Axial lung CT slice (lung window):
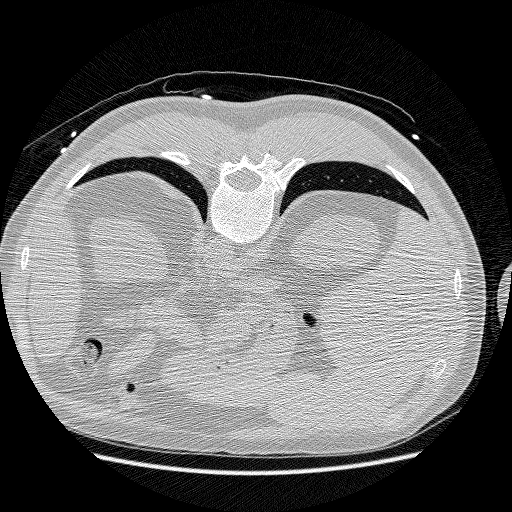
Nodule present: no